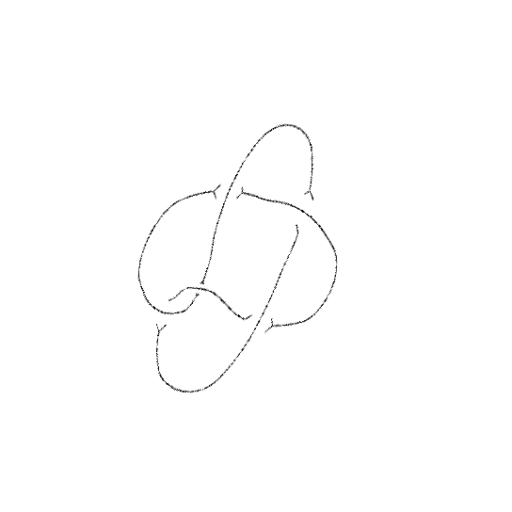
Crossing number: 5